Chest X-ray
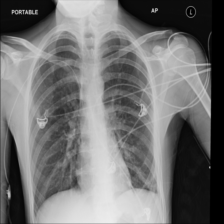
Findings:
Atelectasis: negative
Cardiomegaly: negative
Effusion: negative
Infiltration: negative
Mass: negative
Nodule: negative
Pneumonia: negative
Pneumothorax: negative
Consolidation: negative
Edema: negative
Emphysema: negative
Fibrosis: negative
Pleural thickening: negative
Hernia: negative